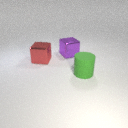
large red metal cube to the left of large green rubber cylinder